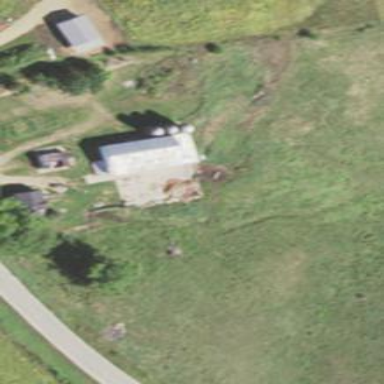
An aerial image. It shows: Silo.